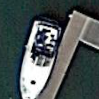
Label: Civil_yacht